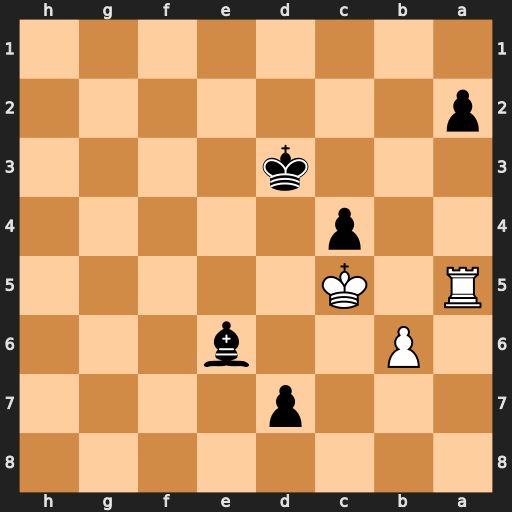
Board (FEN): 8/3p4/1P2b3/R1K5/2p5/3k4/p7/8
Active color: b
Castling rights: -
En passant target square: -
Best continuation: c3 b7 c2 b8=Q c1=Q+